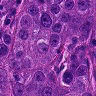
Metastatic tissue present: yes